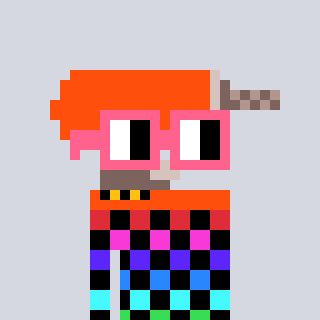
a pixel art character with square pink glasses, a drill-shaped head and a cold-colored body on a cool background